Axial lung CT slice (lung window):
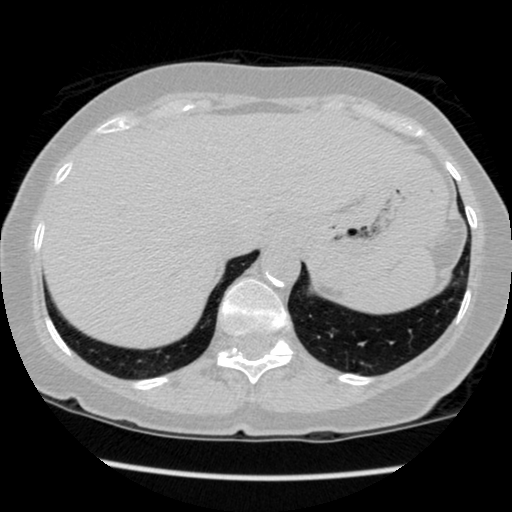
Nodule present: no